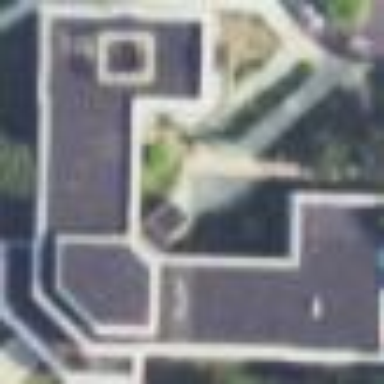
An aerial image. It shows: Historic university building with black roof.